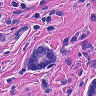
Metastatic tissue present: yes